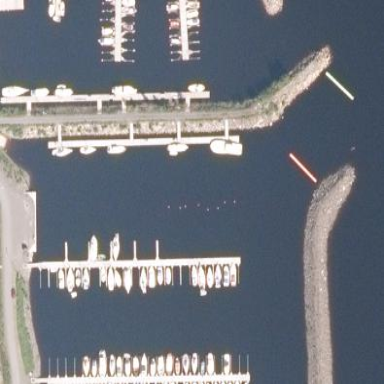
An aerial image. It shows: Marina on leisure land.